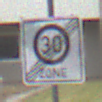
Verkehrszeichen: EndeZone30
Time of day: Midday
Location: Outdoor (Urban)
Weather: Overcast
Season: NotSpecified
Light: Natural